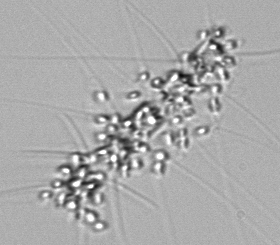
Label: Chaetoceros_didymus_TAG_external_flagellate